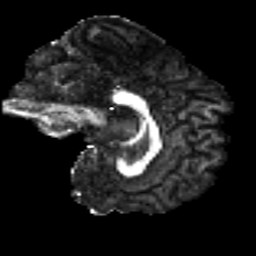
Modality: FA
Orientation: sagittal
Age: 28
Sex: male
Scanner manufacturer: ge
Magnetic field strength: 3 T
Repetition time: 7.8 s
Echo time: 0.0616 s